Question: seems like I cannot find a solution for this. Please Help me out.
What I want to do is to have a simple volume slider.

SO, as you can see the orange part is my volume slider.
This is my jQuery:
'''
var mouseDown = false;
$("#volSlider").mousedown(function() { mouseDown = true; });
$("#volSlider").mouseup(function() { mouseDown = false; });
$("#volSlider").mouseleave(function() { mouseDown = false; });
$("#controlVolume").mousemove(function(e)
{
if (mouseDown == true)
{
var caretFromTop = $("#volCaret").position().top;
var areaHeight = $("#volSlider").height();
var volume = (caretFromTop / areaHeight) * 100;
volume = Math.round(volume);
$("#volCaret").css("bottom", volume);
$("#volText").text(volume);
if (volume <= 100 && volume >= 0)
{
//To be added.
}
}
});
'''
EDIT: For those who want to see my HTML:
'''
<div id="controlVolume">
<div id="volSlider">
<div id="volCaret"></div>
</div>
<div id="volText"></div>
</div>
'''
When i try to drag the caret to the top, it just goes to "1" and not further. Anything I am missing? Thanks in advance.
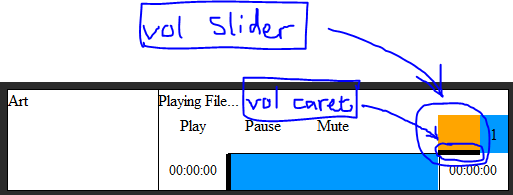
Answer: What you actually want to do is track the Y vertex of the mouse, not the height of the caret (well, technically yes - the height of the caret that changes between the mouse moves). You're currently tracking the position of the volume bar, which doesn't change.
As such your code should be something like this:
'''
var mousePos = 0;
var mouseDown = false;
var height = 0;
$("#volSlider").mousedown(function(e) { mouseDown = true; mousePos = e.pageY; height = $("#volCaret").height(); });
$("#volSlider").mouseup(function() { mouseDown = false; mousePos = 0 });
$("#volSlider").mouseleave(function() { mouseDown = false; mousePos = 0 });
$("#controlVolume").mousemove(function(e)
{
if (mouseDown == true)
{
var areaHeight = $("#volSlider").height();
var caretHeight = height + (e.pageY - mousePos);
$("#volCaret").height(caretHeight );
var volume = caretHeight / areaHeight * 100;
console.log(volume);
}
});
'''
It would be great if you'd put your code on jsfiddle, as probably there's something I've not thought of and this code fails horribly.